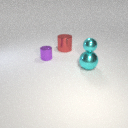
large red metal cylinder behind large cyan metal sphere